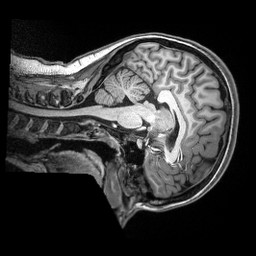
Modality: T1w
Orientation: sagittal
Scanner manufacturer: siemens
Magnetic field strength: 3 T
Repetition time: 2.5 s
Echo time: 0.00343 s